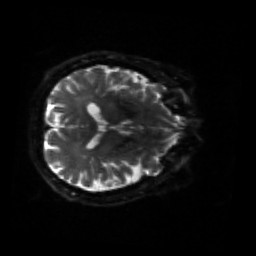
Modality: sbref
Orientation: axial
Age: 68
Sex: male
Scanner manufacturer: siemens
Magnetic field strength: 3 T
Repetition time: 4.71 s
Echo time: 0.0906 s